Question: Suppose that i want manually calculate 'sample standard deviation'. As you know we have this formula to do this :

I'm using this function in 'EXCEL' to do this : ( data range : 'E3:E32' )
'''
=SQRT((E3-GEOMEAN($E$3:$E$32))^2/(COUNT($E$3:$E$32)-1))
'''
But this function calculate 'standard deviation' for every cell (here 'E3'). I need a summation like the above formula.( + this is a manual function to calculate standard deviation using 'geometric mean'). How can I do that in 'EXCEL' ?
Thanks.
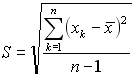
Answer: Here you go. The curly-braces indicate that this must be entered as an array formula (press 'Ctrl' + 'Shift' + 'Enter' to complete the formula in Excel, see <URL>:
'''
{=SQRT(SUM(((E3:E32)-GEOMEAN(E3:E32))^2)/(COUNT(E3:E32)-1))}
'''
The following VBA code will also accomplish what you want. Create a new module and add the following:
'''
Function GeoSampleStdDev(rng As Range)
Dim meanGeo, sum As Double
meanGeo = WorksheetFunction.geoMean(rng)
Dim cell As Range
For Each cell In rng.Cells
sum = sum + (cell.Value - meanGeo) ^ 2
Next
GeoSampleStdDev = Sqr(sum / (rng.Count - 1))
End Function
'''
It can be called in a cell by using the following expression:
'''
=GeoSampleStdDev(E3:E32)
'''
Also, note that the formula for Geometric Standard Deviation differs from what you have above. This is another implementation of the formula, derived from Wikipedia. It is also an array formula:
'''
{=EXP(SQRT((LN((E3:E32)/GEOMEAN(E3:E32))^2)/COUNT(E3:E32)))}
'''